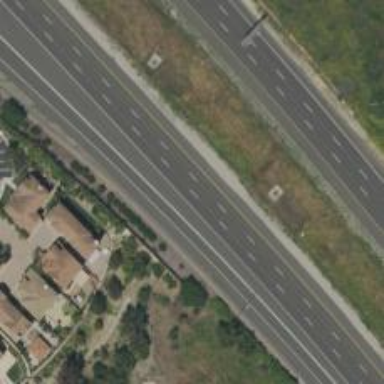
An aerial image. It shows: Asphalt motorway.